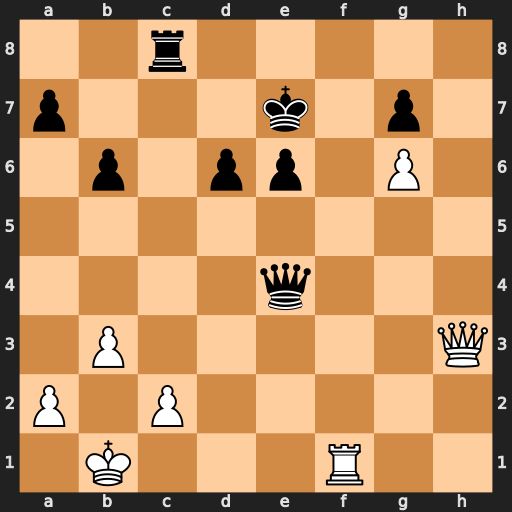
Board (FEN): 2r5/p3k1p1/1p1pp1P1/8/4q3/1P5Q/P1P5/1K3R2
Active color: w
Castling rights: -
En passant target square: -
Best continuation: Rf7+ Ke8 Qh8#